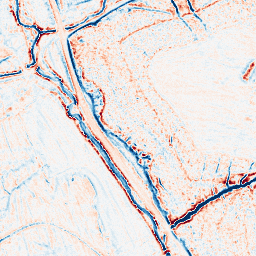
Category: edge_preserving
Decomposition family: bilateral
Decomposition parameters: d: 9
sigma_color: 75
sigma_space: 150
Upsampling method: lanczos
Upsampling parameters: scale: 4
Upsampling scale: 4